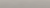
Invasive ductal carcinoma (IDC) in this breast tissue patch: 0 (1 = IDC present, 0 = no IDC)